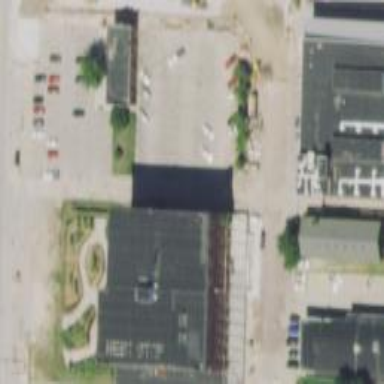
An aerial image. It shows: Commercial building with gallery inside.